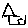
Label: house